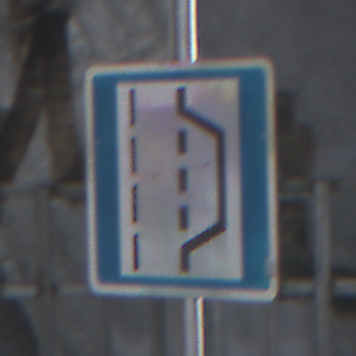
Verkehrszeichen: NothalteUndPannenbucht
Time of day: Midday
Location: Roofed (Special)
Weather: Overcast
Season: NotSpecified
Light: Natural